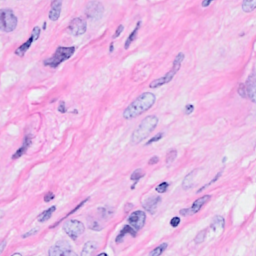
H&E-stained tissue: Breast